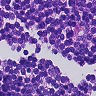
Metastatic tissue present: no